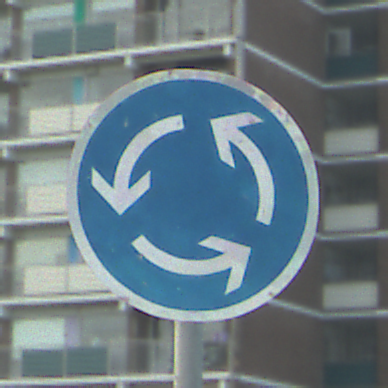
Verkehrszeichen: Kreisverkehr
Umgebung: Outdoor, Urban
Tageszeit: MorningAfternoon
Wetter: PartlyCloudy
Licht: Natural
Jahreszeit: NotSpecified
Kontrast: LowContrast